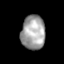
Tissue: skin
Cell type: Fibroblasts
Senescence score: 0.7654
Nuclear area (px): 807
Mean DAPI intensity: 161.669